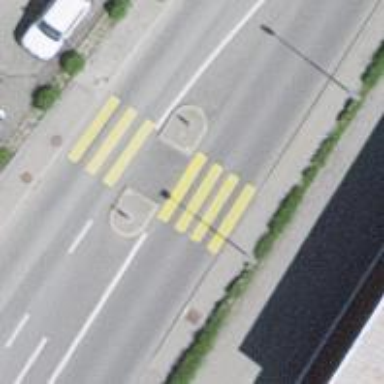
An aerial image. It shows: Zebra crossing on the road.